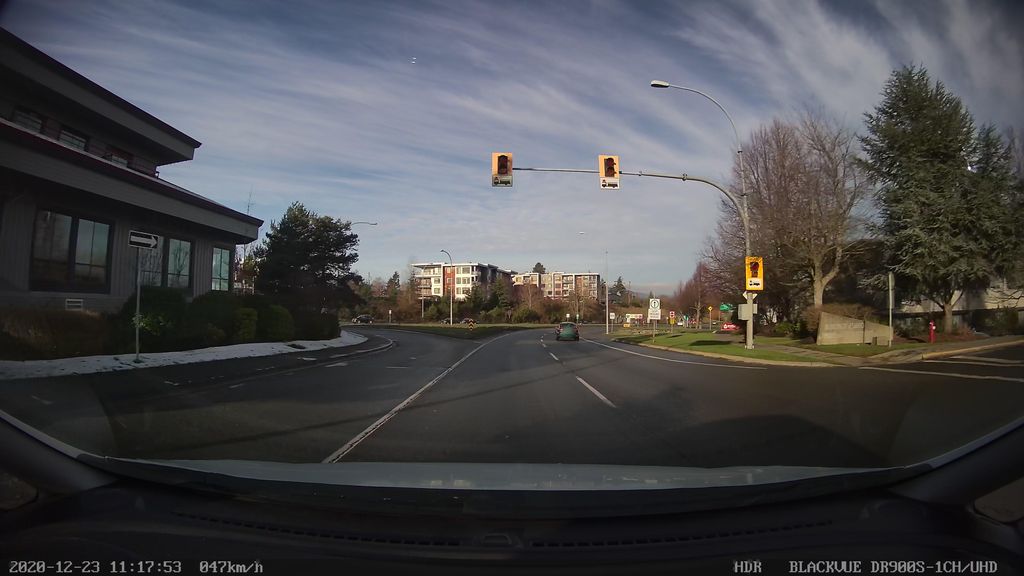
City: victoria